Question: ITS WORKING FINE WITH PDF REPORTS BUT NOT WHEN I EXPORT JASPER CONTENT IN HTML REPORT
JASPER REPORT CODE----------------------------------------------------------------------
'''
<textField isStretchWithOverflow="true" >
<reportElement key="" stretchType="ElementGroupHeight" x="406" y="0" width="132" height="20" forecolor="#050505" uuid="7717f0db-9ebe-4fef-9465-370d96121dc2"/>
<box padding="2">
<pen lineWidth="0.0"/>
<topPen lineWidth="0.0" lineStyle="Solid" lineColor="#000000"/>
<leftPen lineWidth="0.0" lineStyle="Solid" lineColor="#000000"/>
<bottomPen lineWidth="0.0" lineStyle="Solid" lineColor="#000000"/>
<rightPen lineWidth="0.0" lineStyle="Solid" lineColor="#000000"/>
</box>
<textElement>
<font size="9"/>
</textElement>
<textFieldExpression><![CDATA[$F{days} != null?$F{days}+" day(s) ago" :"-"]]></textFieldExpression>
</textField>
'''
JAVA CODE -------------------------------------------------------------------------------
'''
HtmlExporter exporter = new HtmlExporter();
exporter.setExporterOutput(new SimpleHtmlExporterOutput(out));
exporter.setExporterInput(new SimpleExporterInput(print));
exporter.exportReport();
'''
--- HTML REPORT EMAIL IS NOT STRECHING TO HEIGHT ---
<URL>
--- PDF REPORT ITS WORKING FINE ---
[
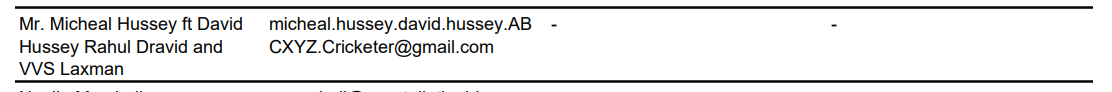
Answer: Set the <URL> property to 'true' either globally in 'jasperreports.properties' or in the report.
Alternatively, you can set the <URL>.